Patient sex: M
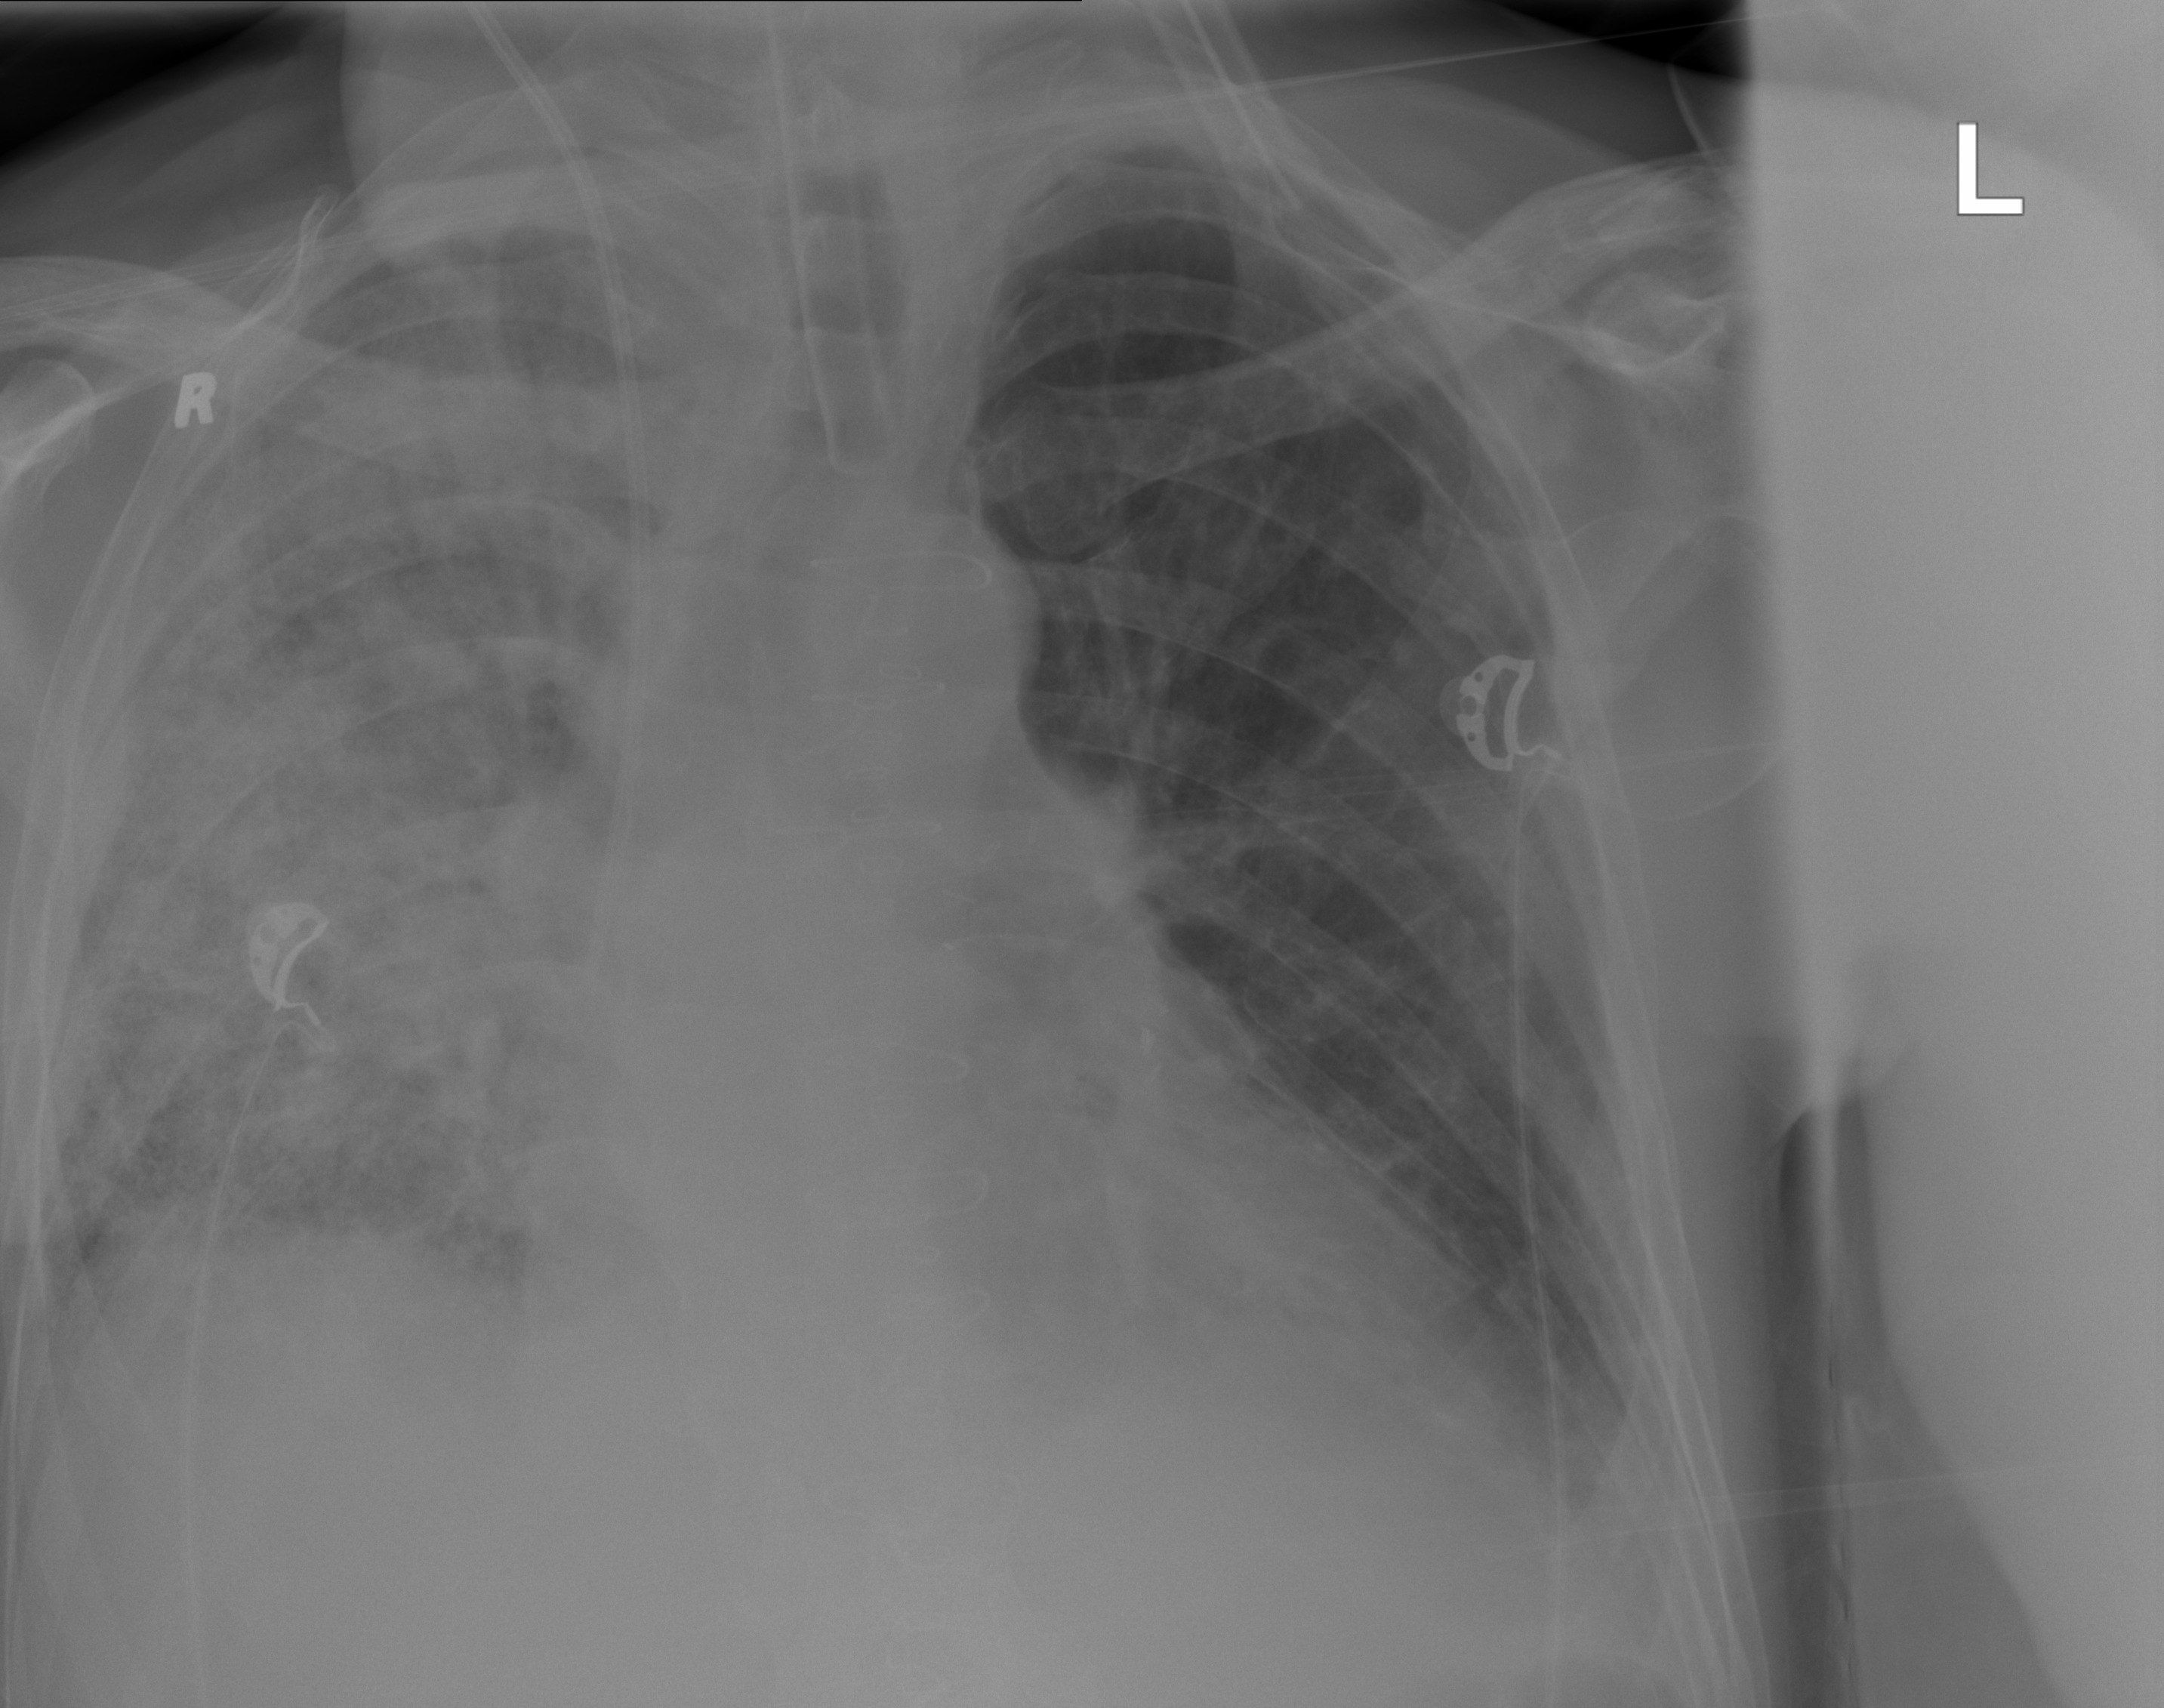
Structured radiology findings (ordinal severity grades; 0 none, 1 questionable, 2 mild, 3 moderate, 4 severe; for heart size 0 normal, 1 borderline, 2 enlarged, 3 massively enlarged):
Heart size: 2
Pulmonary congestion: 2
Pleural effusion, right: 2
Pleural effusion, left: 2
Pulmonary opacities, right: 4
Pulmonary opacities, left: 1
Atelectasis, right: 3
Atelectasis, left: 1